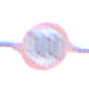
Verkehrszeichen: Geschwindigkeit100
Umgebung: Outdoor, Urban
Tageszeit: SunriseSunset
Wetter: Clear
Licht: Natural
Jahreszeit: NotSpecified
Kontrast: MediumContrast